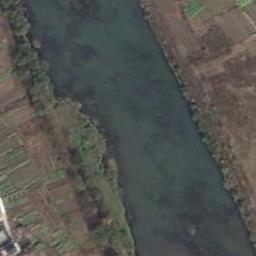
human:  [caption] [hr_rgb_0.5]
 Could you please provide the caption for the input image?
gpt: An approximately straight green river with green and tan mixed fields on both sides .

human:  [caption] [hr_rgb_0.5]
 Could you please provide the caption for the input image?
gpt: The river goes through bare land and green trees .

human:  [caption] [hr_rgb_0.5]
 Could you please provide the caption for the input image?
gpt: The blue river goes through the farmland .

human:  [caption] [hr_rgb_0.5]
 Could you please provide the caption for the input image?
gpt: There are many trees around the river .

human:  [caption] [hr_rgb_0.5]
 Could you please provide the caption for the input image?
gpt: There are some brown farmlands near the river .